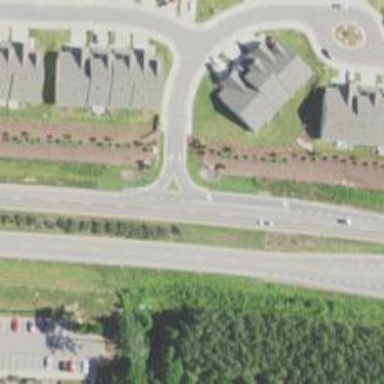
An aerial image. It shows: Asphalt trunk link road.